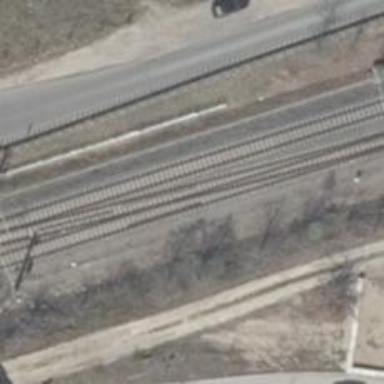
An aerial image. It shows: Railway with electrified contact lines.